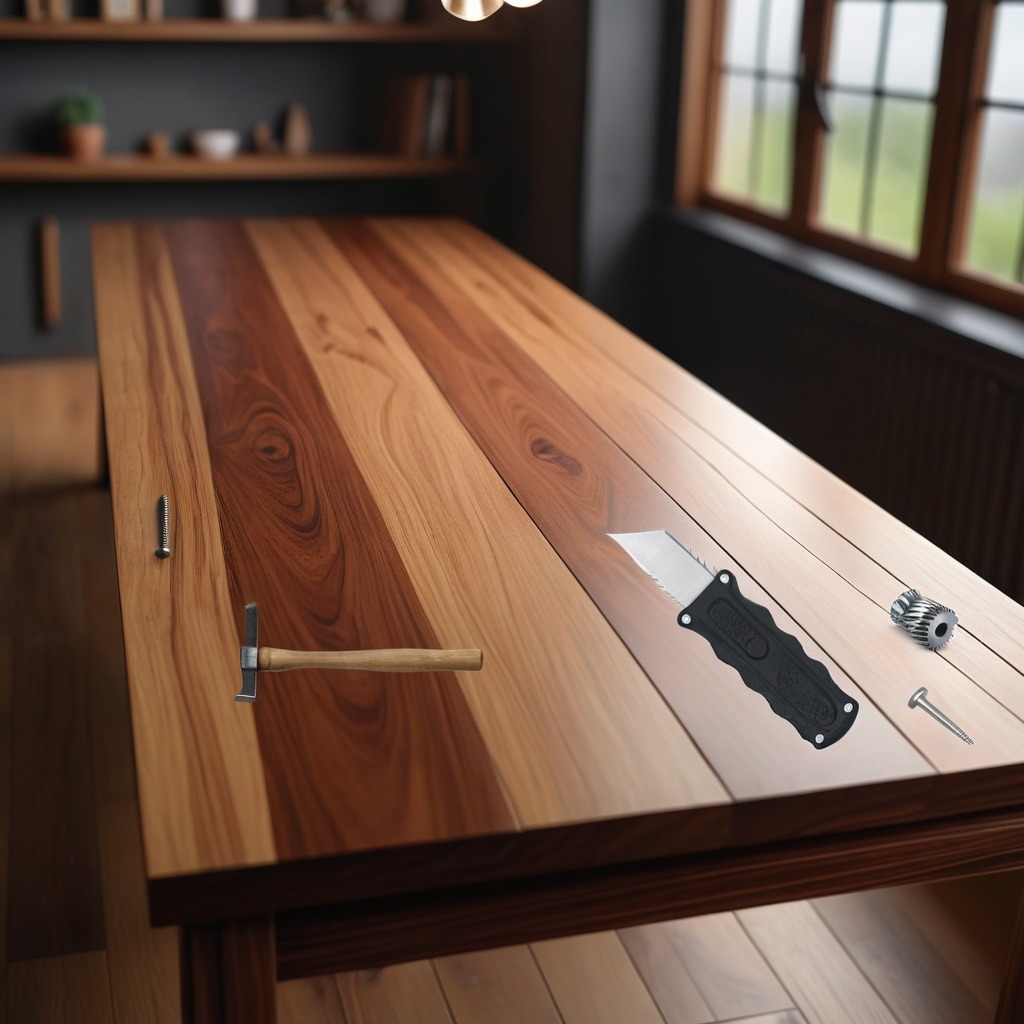
A steel gear with teeth, a utility knife, a metal machine screw, an iron nail, and a hammer are lying on the wooden table.